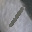
Label: 1